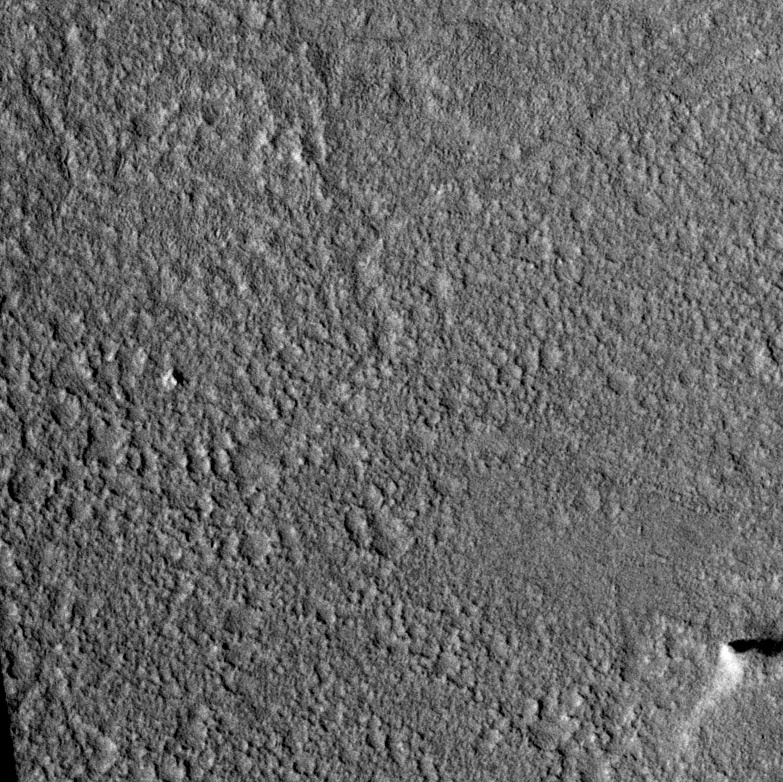
Label: dustdevil